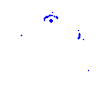
Particle: proton